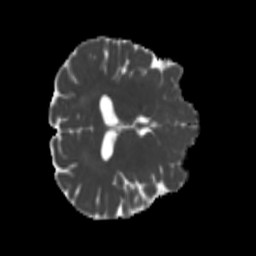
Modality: MD
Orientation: axial
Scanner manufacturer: siemens
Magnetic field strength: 3 T
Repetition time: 4 s
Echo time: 0.0594 s